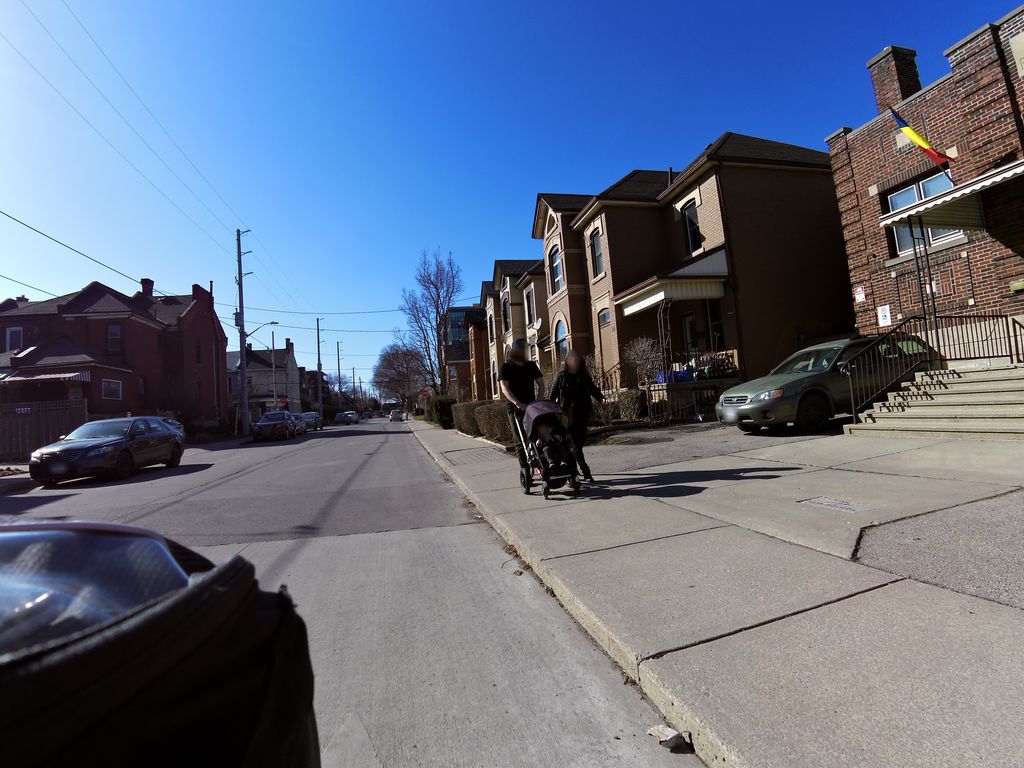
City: hamilton